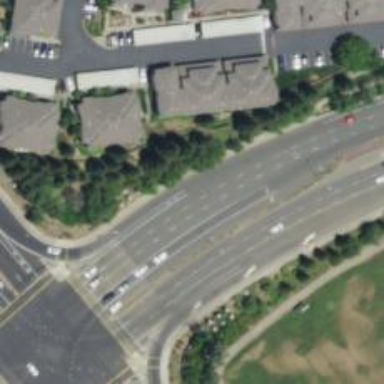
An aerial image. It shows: Asphalt road with secondary link designation.